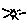
Label: sun